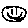
Label: smiley face